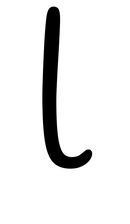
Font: Gluten_ExtraLight